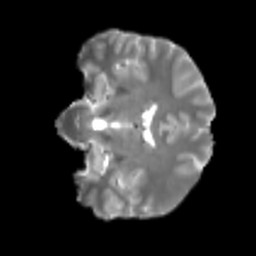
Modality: T2w
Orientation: coronal
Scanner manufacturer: siemens
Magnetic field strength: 3 T
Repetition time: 4 s
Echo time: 0.0594 s